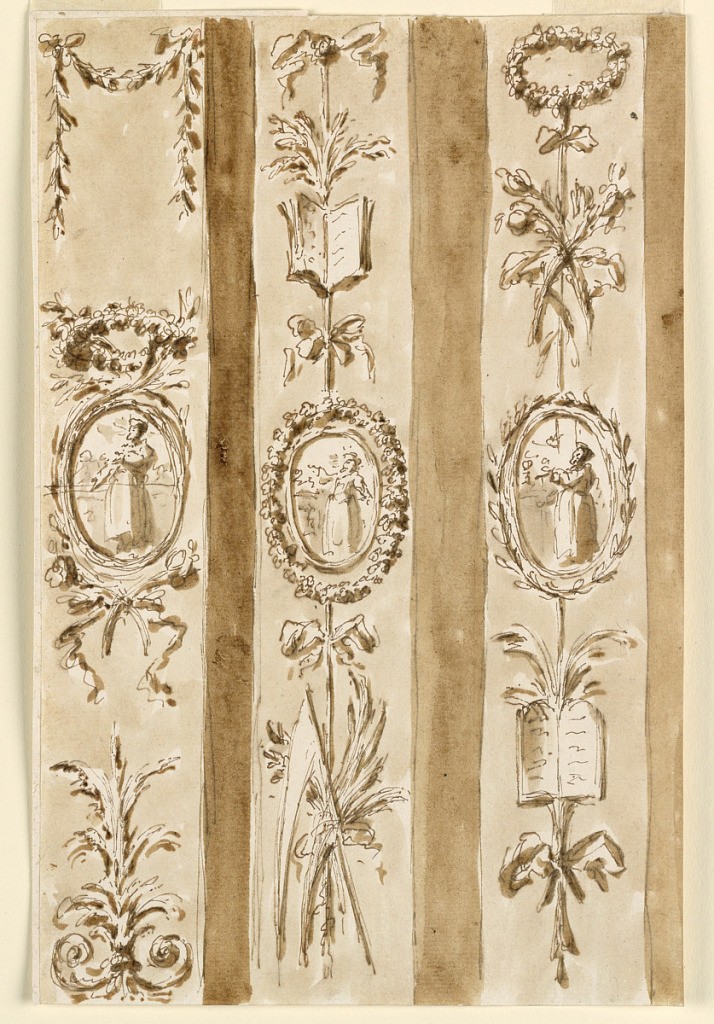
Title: Designs for Decorated Pilasters
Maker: Giuseppe Barberi, Italian, 1746–1809
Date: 1746–1809
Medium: Pen and brown ink, brush and brown wash on off-white laid paper, lined
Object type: Drawing
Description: Designs for Decorated Pilasters.